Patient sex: F
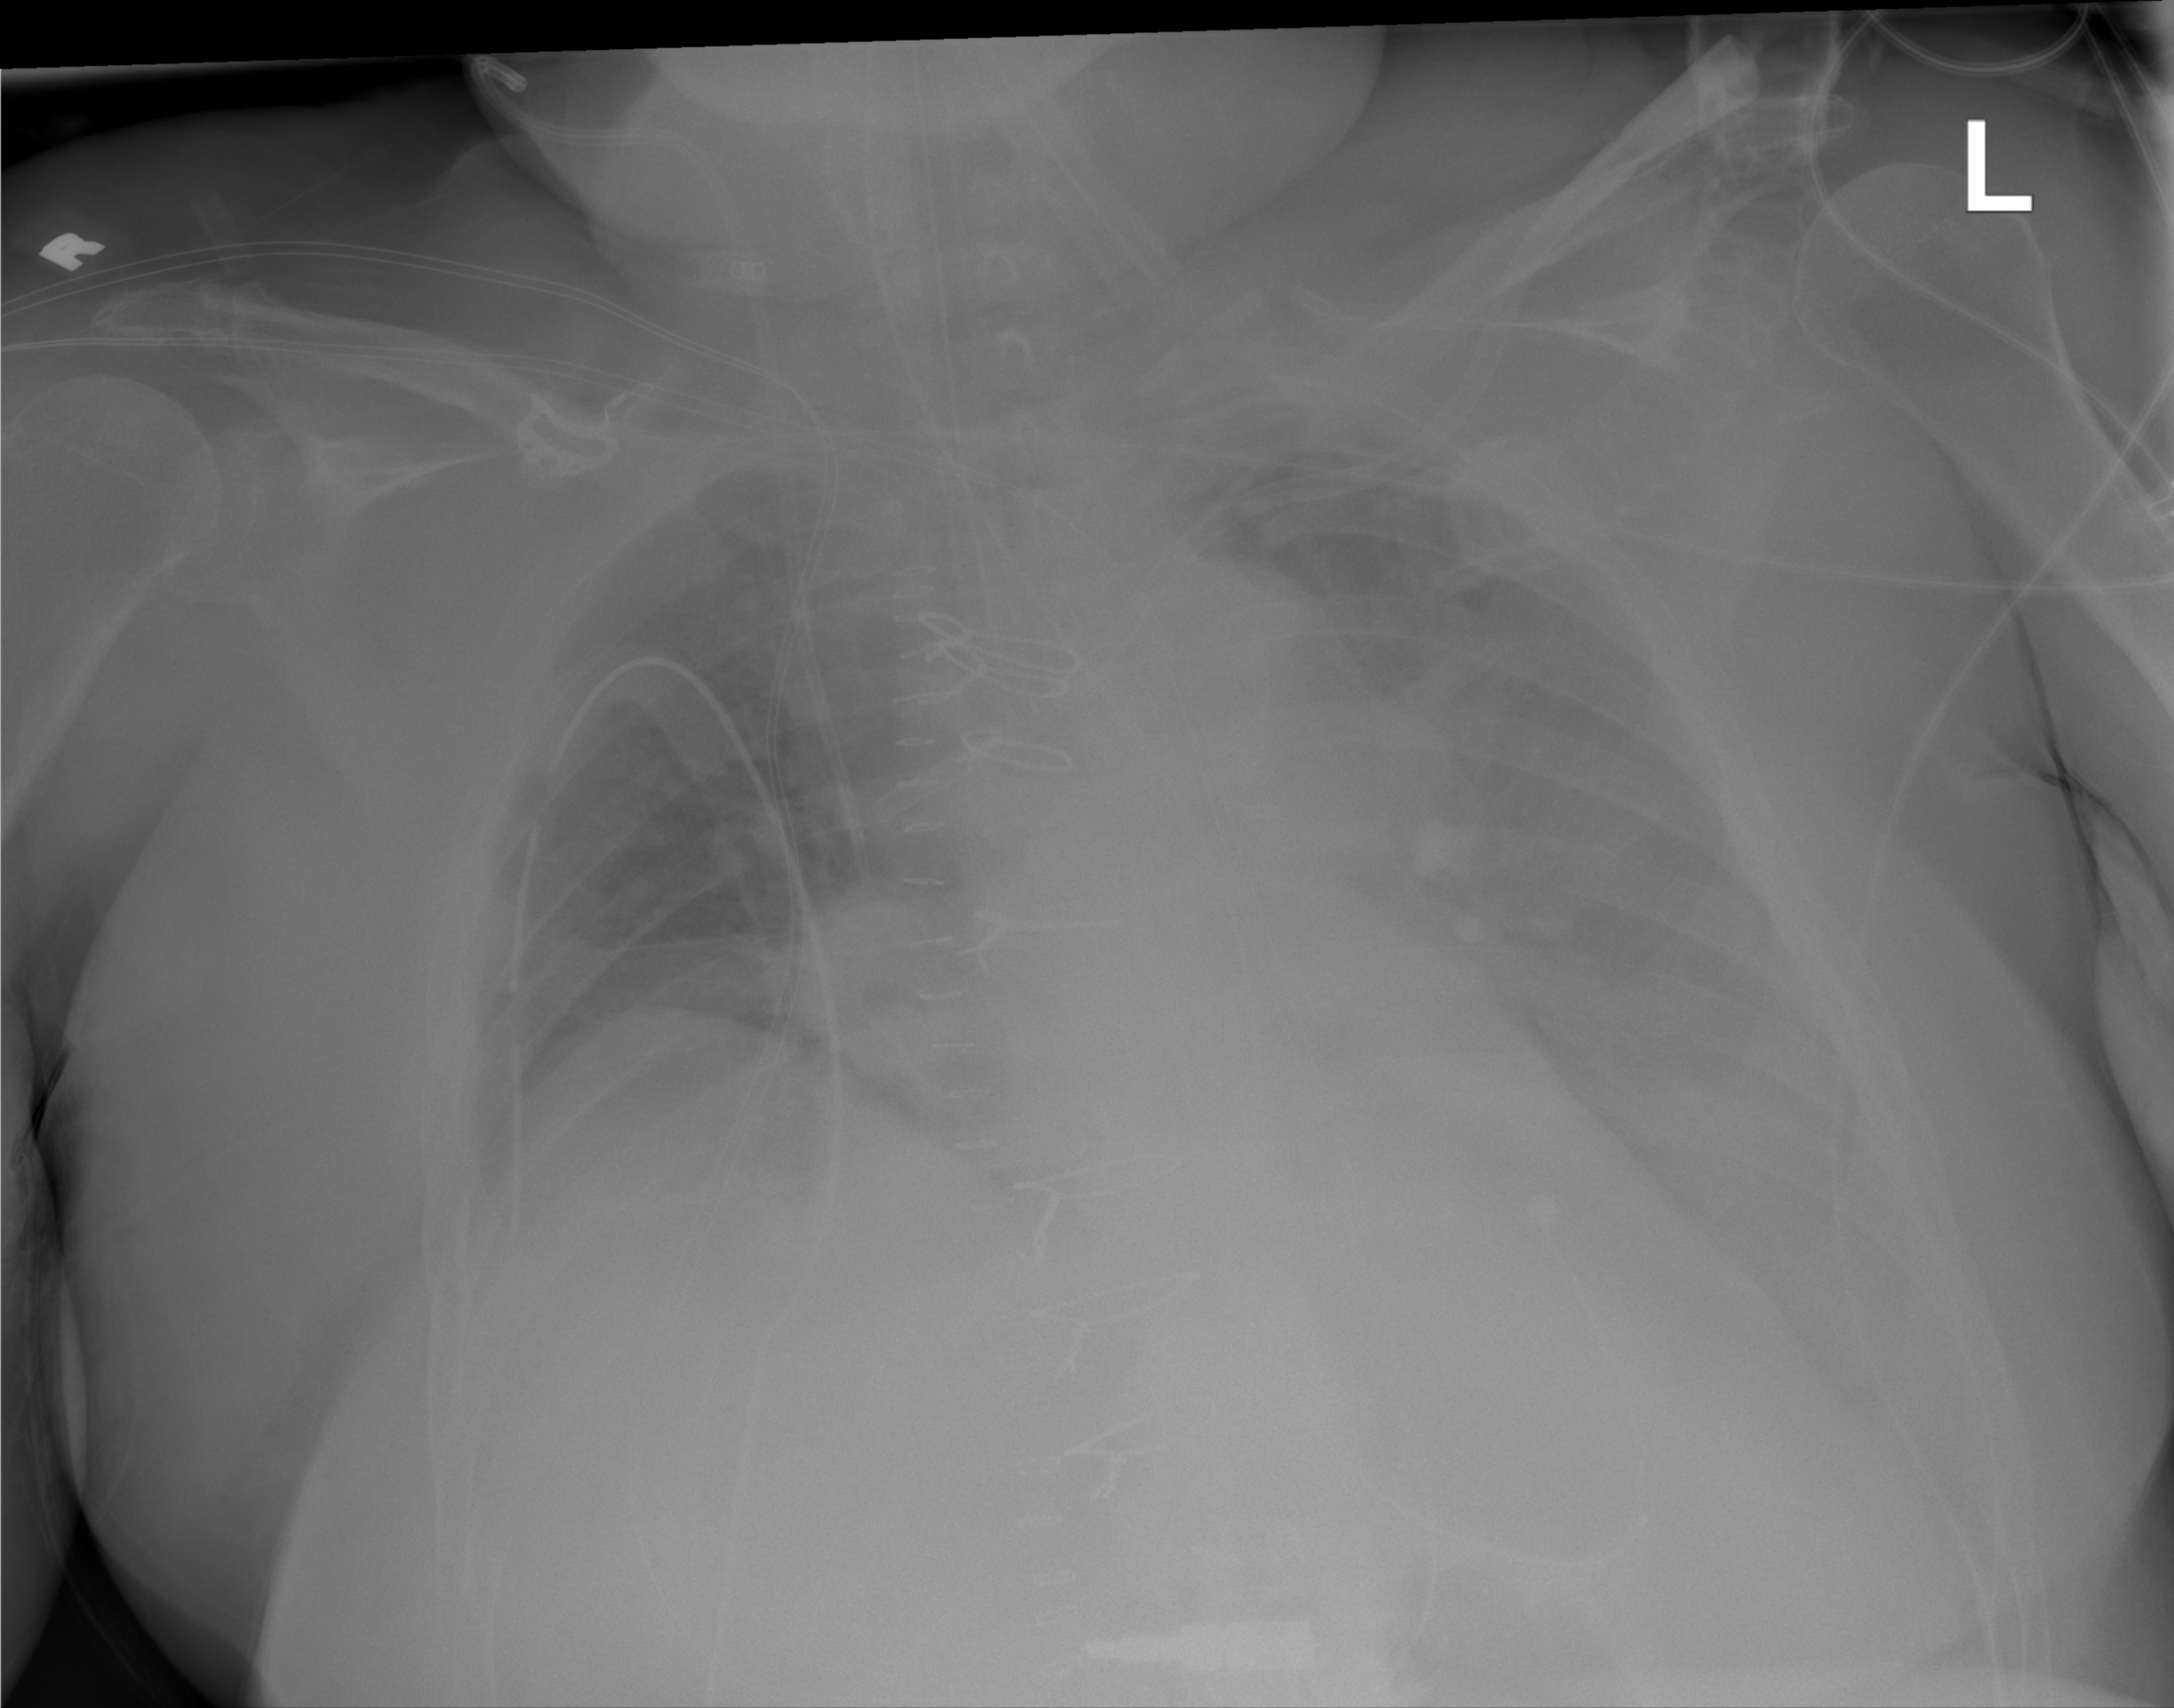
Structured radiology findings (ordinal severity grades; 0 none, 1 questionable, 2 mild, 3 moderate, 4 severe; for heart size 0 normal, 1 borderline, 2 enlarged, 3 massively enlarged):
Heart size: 2
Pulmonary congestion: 0
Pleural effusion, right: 2
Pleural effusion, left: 2
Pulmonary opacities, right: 1
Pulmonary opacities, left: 0
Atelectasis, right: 2
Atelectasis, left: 2